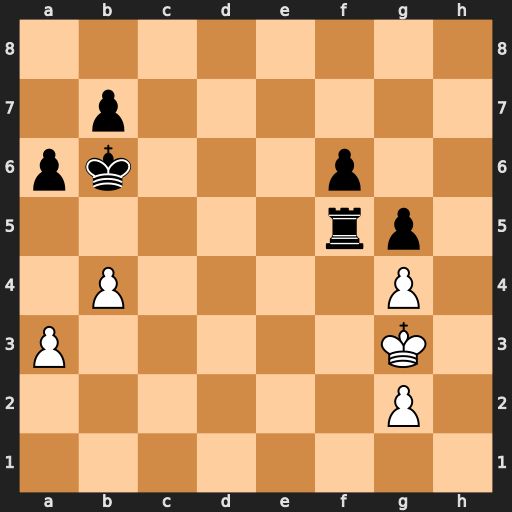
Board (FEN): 8/1p6/pk3p2/5rp1/1P4P1/P5K1/6P1/8
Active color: w
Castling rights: -
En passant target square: -
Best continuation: gxf5 Kc7 Kg4 Kd6 Kh5